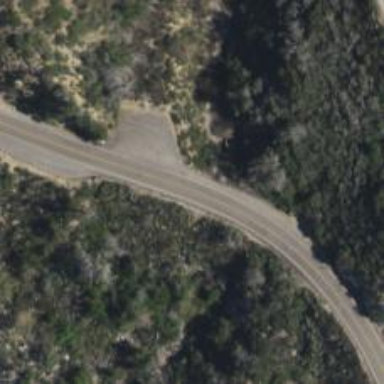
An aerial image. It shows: Passing place on the road.